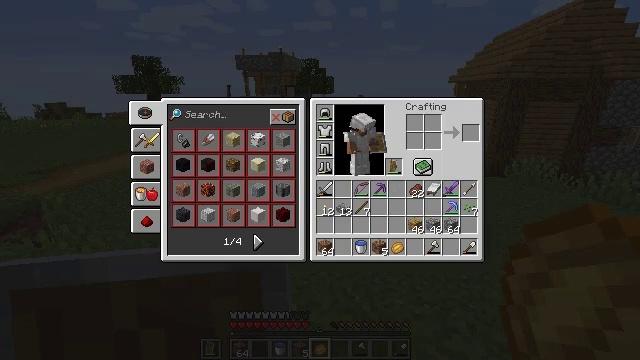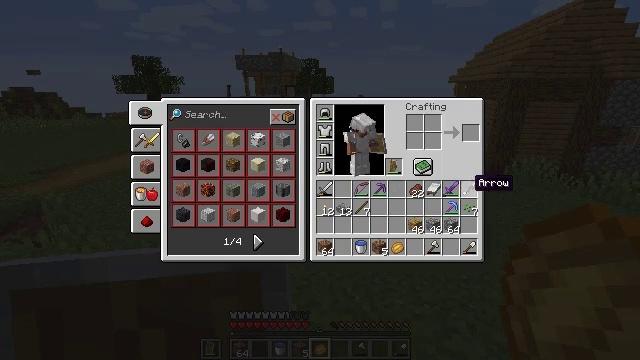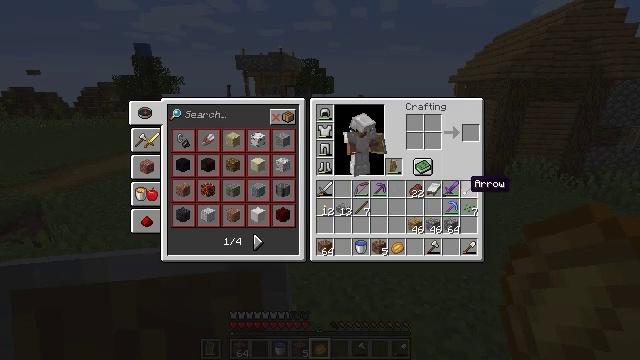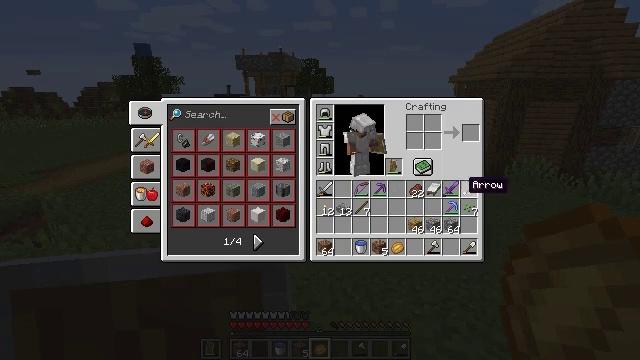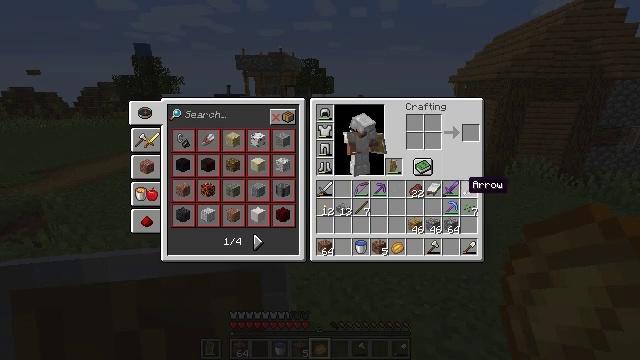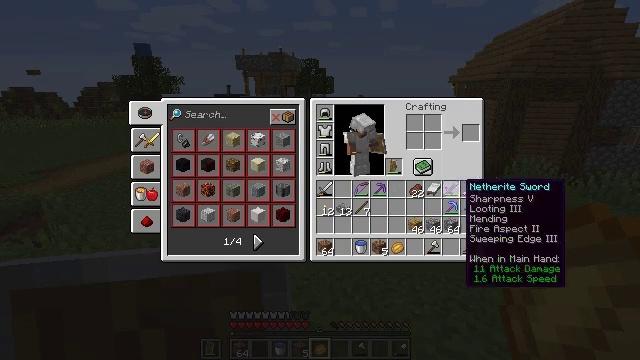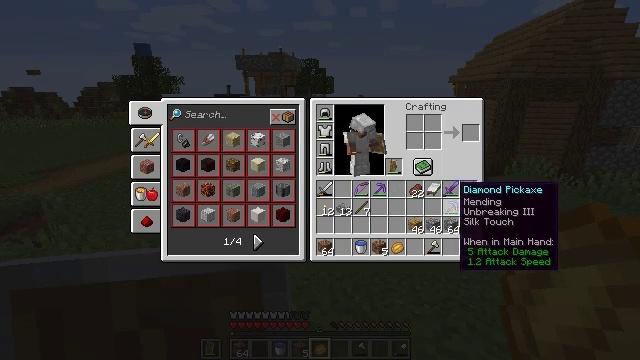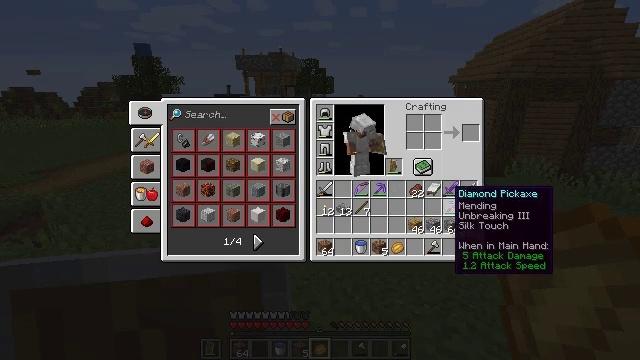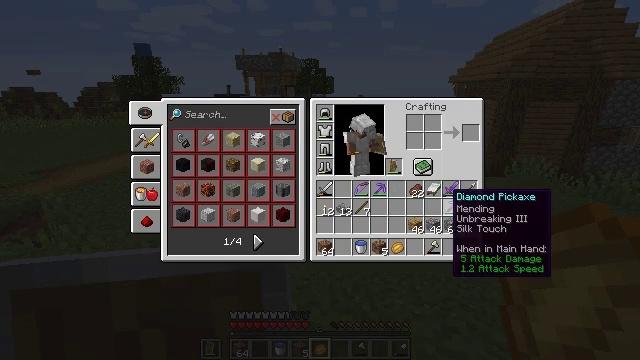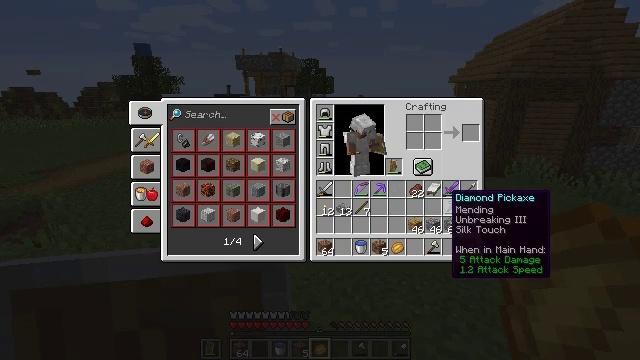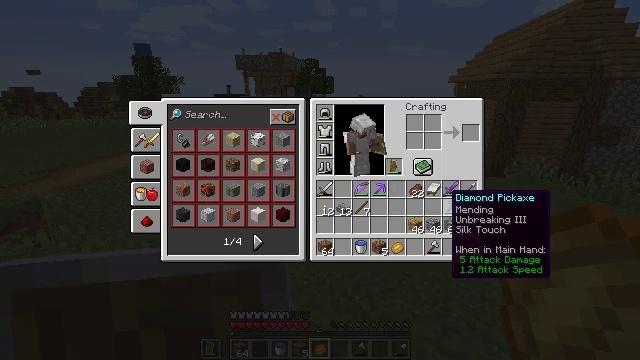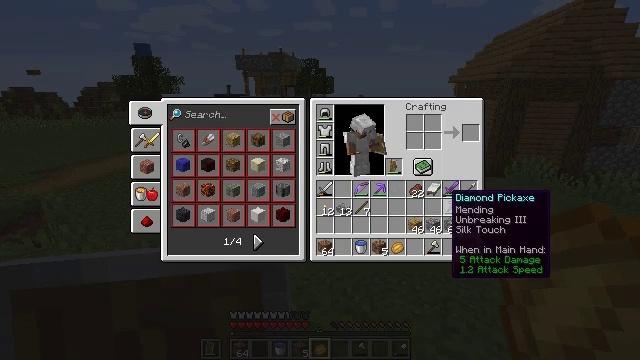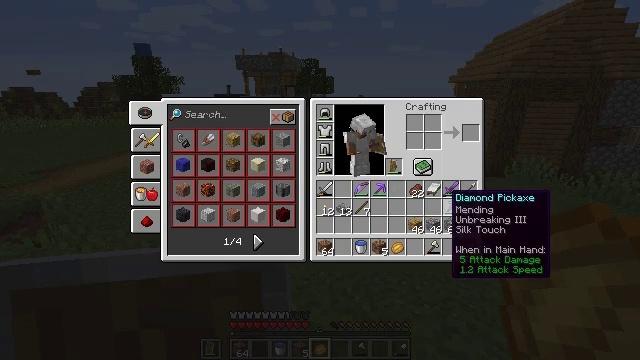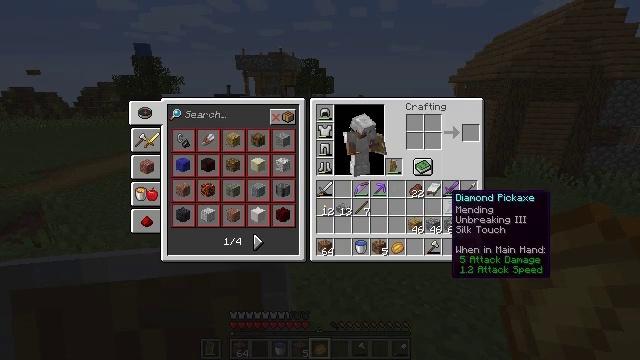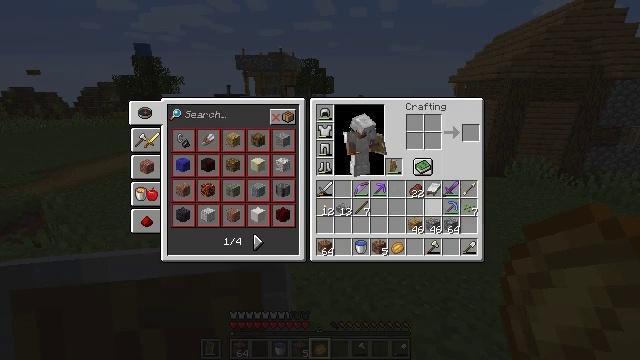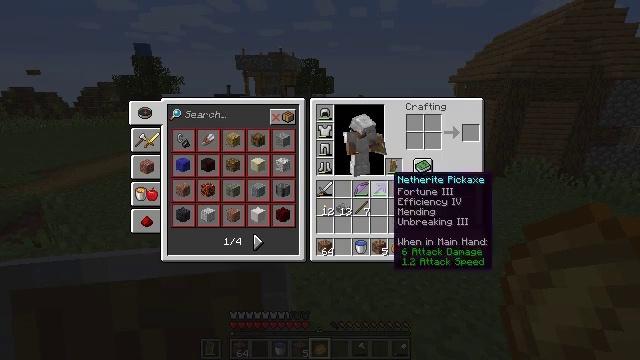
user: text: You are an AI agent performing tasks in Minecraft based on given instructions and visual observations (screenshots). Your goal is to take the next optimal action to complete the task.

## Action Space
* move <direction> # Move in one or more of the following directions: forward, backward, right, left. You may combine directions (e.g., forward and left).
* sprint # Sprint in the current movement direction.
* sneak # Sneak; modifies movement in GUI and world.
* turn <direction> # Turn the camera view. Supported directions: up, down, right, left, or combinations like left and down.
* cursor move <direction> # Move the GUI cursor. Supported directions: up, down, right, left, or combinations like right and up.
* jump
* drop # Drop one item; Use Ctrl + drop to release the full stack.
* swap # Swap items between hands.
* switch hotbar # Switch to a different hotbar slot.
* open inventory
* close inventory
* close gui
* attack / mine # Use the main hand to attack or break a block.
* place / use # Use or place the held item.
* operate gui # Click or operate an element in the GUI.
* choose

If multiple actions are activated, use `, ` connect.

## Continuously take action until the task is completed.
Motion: motion action
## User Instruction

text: Get wheat from the farmland.
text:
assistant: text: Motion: sneak, turn left
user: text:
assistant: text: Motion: sneak
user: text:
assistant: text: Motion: sneak
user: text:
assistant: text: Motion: sneak
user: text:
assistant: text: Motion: sneak
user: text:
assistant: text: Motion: sneak
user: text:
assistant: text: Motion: sneak
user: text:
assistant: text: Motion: sneak
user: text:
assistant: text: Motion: sneak
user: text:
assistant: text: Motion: sneak
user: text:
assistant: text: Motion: sneak
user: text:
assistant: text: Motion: sneak
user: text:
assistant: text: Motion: sneak
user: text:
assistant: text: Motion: sneak
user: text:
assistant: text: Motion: sneak, turn left and up
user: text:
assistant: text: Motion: sneak, turn left and up
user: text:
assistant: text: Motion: sneak
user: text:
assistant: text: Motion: sneak
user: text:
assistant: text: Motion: sneak
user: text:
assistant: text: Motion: sneak, turn right and down
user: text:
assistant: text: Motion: sneak
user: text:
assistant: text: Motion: sneak
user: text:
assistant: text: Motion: sneak
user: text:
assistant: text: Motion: sneak
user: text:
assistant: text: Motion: sneak
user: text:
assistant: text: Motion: sneak
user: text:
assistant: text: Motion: sneak
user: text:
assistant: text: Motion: sneak
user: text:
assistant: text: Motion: sneak
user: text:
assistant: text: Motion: sneak